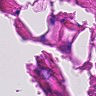
Metastatic tissue present: no